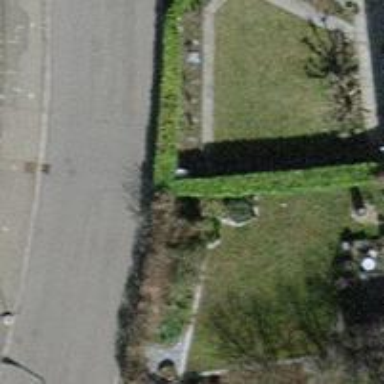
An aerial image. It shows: Hedge barrier.